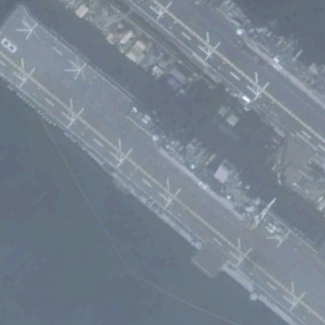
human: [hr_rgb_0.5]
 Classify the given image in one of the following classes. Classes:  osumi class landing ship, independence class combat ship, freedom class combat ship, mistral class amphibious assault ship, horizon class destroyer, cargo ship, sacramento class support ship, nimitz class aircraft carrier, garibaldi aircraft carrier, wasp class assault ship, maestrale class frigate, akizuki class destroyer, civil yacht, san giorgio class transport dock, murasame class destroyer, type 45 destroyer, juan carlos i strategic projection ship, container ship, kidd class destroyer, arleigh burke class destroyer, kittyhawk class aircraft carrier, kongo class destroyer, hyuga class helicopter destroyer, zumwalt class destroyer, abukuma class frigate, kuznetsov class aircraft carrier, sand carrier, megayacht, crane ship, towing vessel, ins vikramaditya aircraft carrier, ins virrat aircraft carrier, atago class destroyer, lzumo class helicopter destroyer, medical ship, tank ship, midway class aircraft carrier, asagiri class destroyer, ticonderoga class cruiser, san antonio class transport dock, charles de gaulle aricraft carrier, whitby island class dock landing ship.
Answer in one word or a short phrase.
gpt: Wasp class assault ship